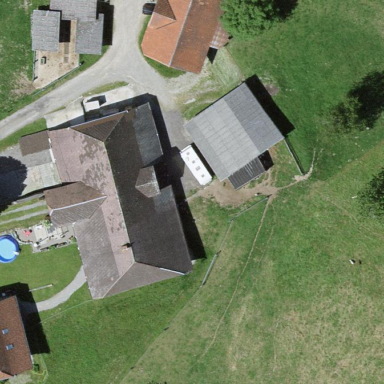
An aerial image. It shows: Farm building.